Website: lowes
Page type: billing-address
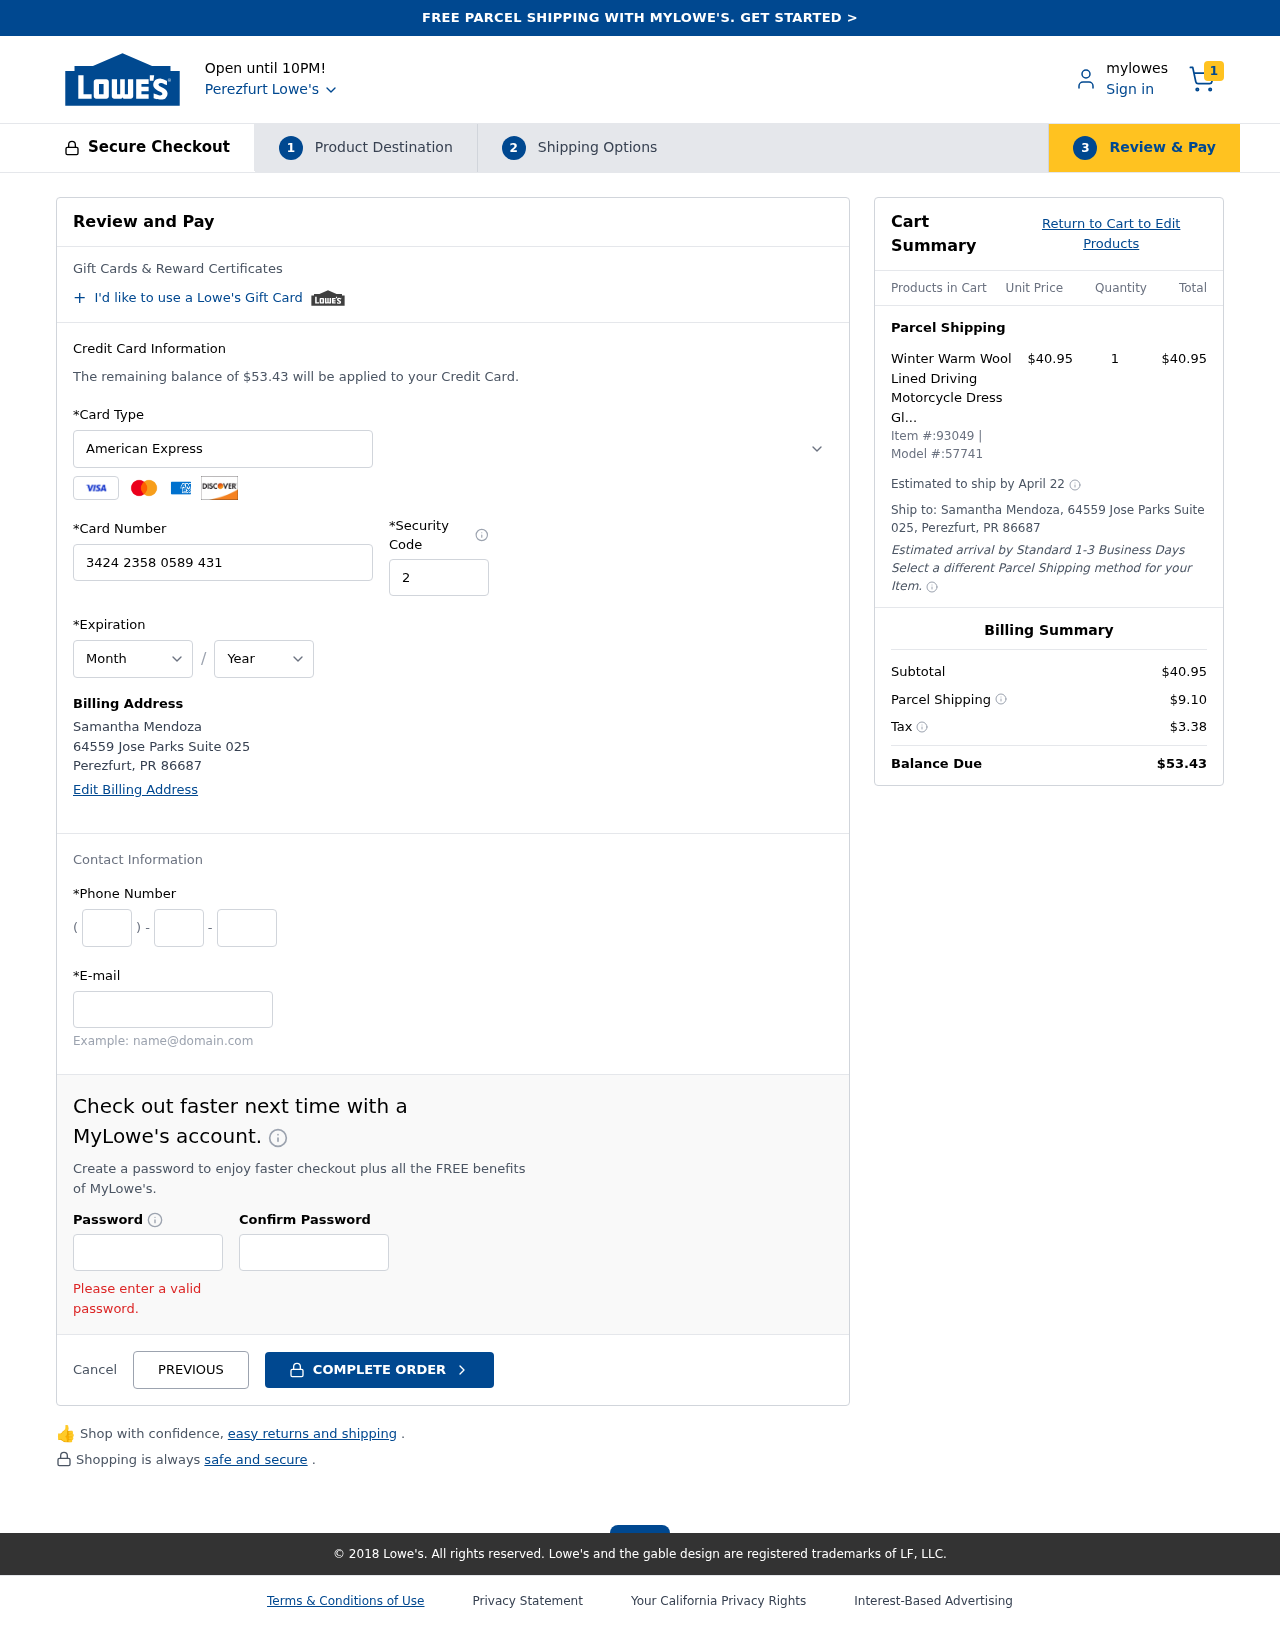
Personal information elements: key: PII_CARD_CVV
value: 2407
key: PII_CARD_EXPIRY_MONTH
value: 09
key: PII_CARD_EXPIRY_YEAR
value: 26
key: PII_CARD_NUMBER
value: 3424 2358 0589 431
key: PII_CARD_TYPE
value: American Express
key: PII_CITY
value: Perezfurt
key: PII_CITY_STATE_ZIP
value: Perezfurt, PR 86687
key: PII_EMAIL
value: samantha.mendoza@hotmail.com
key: PII_FULLNAME
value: Samantha Mendoza
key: PII_PHONE_AREA
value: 471
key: PII_PHONE_PREFIX
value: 435
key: PII_PHONE_SUFFIX
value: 8709
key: PII_STREET
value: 64559 Jose Parks Suite 025
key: PII_FULLNAME2
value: Samantha Mendoza
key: PII_STREET2
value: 64559 Jose Parks Suite 025
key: PII_CITY_STATE_ZIP2
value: Perezfurt, PR 86687
Product elements: key: PRODUCT1_NAME
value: Winter Warm Wool Lined Driving Motorcycle Dress Gloves For Men Women 3 Size Brown
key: PRODUCT1_PRICE
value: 40.95
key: PRODUCT1_QUANTITY
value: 1
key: PRODUCT_ITEM_NUMBER
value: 93049
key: PRODUCT_MODEL_NUMBER
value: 57741
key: PRODUCT1_LINE_TOTAL
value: $40.95
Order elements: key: ORDER_NUM_ITEMS
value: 1
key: ORDER_TOTAL
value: $53.43
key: ORDER_SHIPPING_DATE
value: April 22
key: ORDER_SUBTOTAL
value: $40.95
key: ORDER_SHIPPING_COST
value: $9.10
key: ORDER_TAX
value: $3.38